Question: I am trying to do a texture mapping in opengl, using a cylinder as an intermediate surface, that is,
theta =(atan2(z1,x1)) + M_PI ;
h = (y1);
Here, x1, y1, z1 are the x,y,z of a vertex.
u = theta , v = h
<URL>
This is how the cup got textured:

Why is there a discontinuous patch in the texture map?
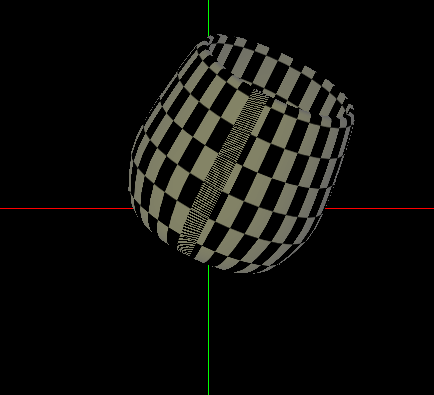
Answer: > Why is there a discontinuous patch in the texture map?
Because you're wrapping your texture coordinates from something close to 1 back to 0. The "gap" is there, because you didn't add a gap into your geometry. You'll have to split up the geometry and add a seam where your angular texture coordinate goes to 1.